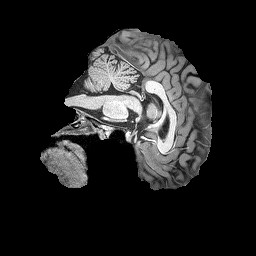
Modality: T1w
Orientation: sagittal
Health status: ill